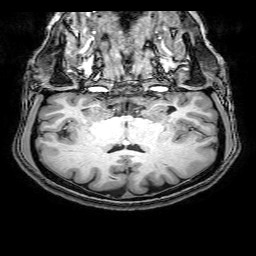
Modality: T1w
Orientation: sagittal
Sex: female
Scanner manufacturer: philips
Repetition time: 0.008127 s
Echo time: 0.00373 s